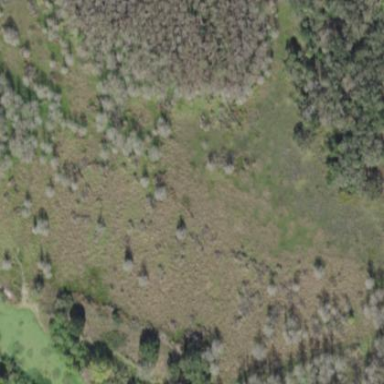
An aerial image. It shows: Marshy wetland area.